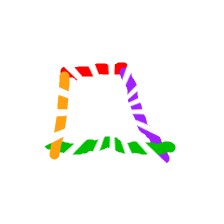
Shape: trapezoid